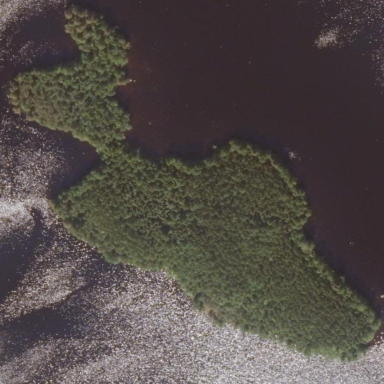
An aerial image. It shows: Island covered with woodland.